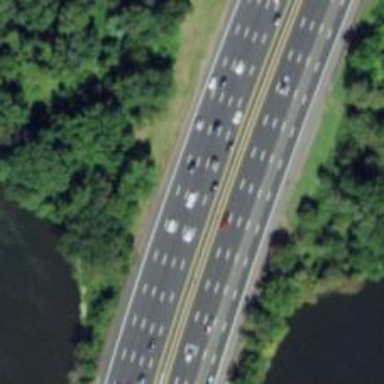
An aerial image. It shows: Urban freeway or expressway.